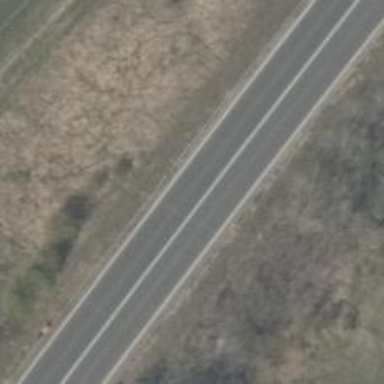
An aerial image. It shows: Primary road with asphalt surface.